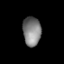
Tissue: lung
Cell type: Epithelial cells
Senescence score: 0.1902
Nuclear area (px): 513
Mean DAPI intensity: 127.411